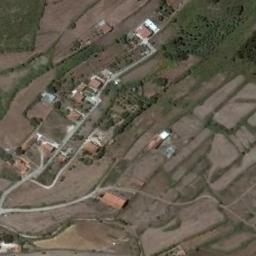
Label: terrace